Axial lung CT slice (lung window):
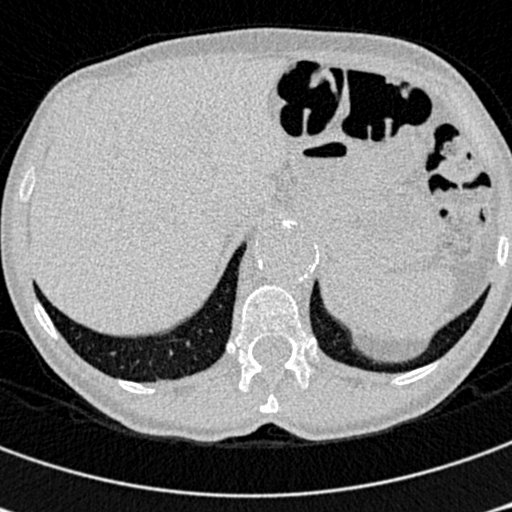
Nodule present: no